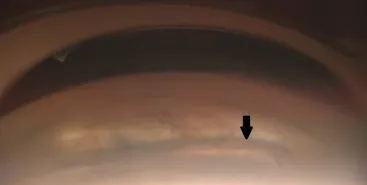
Gonioscopy photo , demonstrating the Strampelli lens within the anterior chamber (arrow highlighting one tail of IOL partially within iris stroma), opposite fixation (not shown) similarly posteriorly placed in iris.
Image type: ophthalmic_imaging (fundus_photograph)